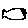
Label: fish